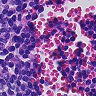
Metastatic tissue present: no